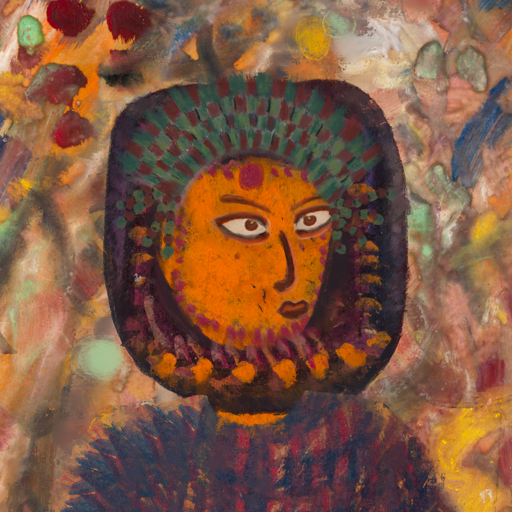
Background: Mother_And_Son_Mother, Head And Neck Side: Doll_w_Hair, Face Side: Roy_Bahadur, Bust: In_The_Sun, Hair Side: Blank, Head Accessory: After_Raid_Crown, Second Necklace: Blank, Necklace: Blank, Baby: Blank